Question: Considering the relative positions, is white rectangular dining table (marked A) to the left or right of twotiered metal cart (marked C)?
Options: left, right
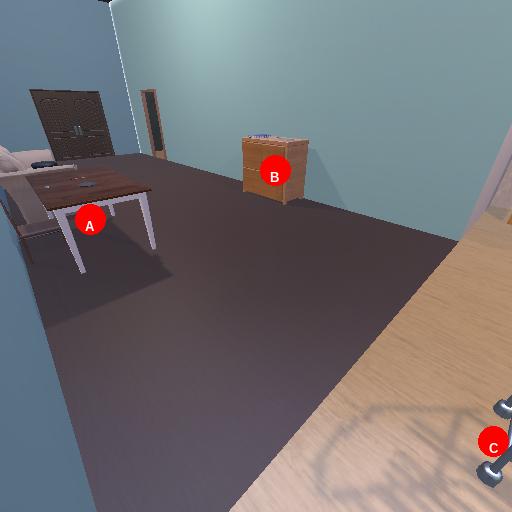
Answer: left